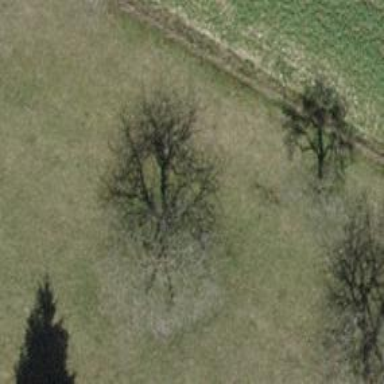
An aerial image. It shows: Beautiful tree in nature.